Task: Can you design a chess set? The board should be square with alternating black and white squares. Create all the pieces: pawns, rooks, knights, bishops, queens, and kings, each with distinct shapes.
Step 4885:
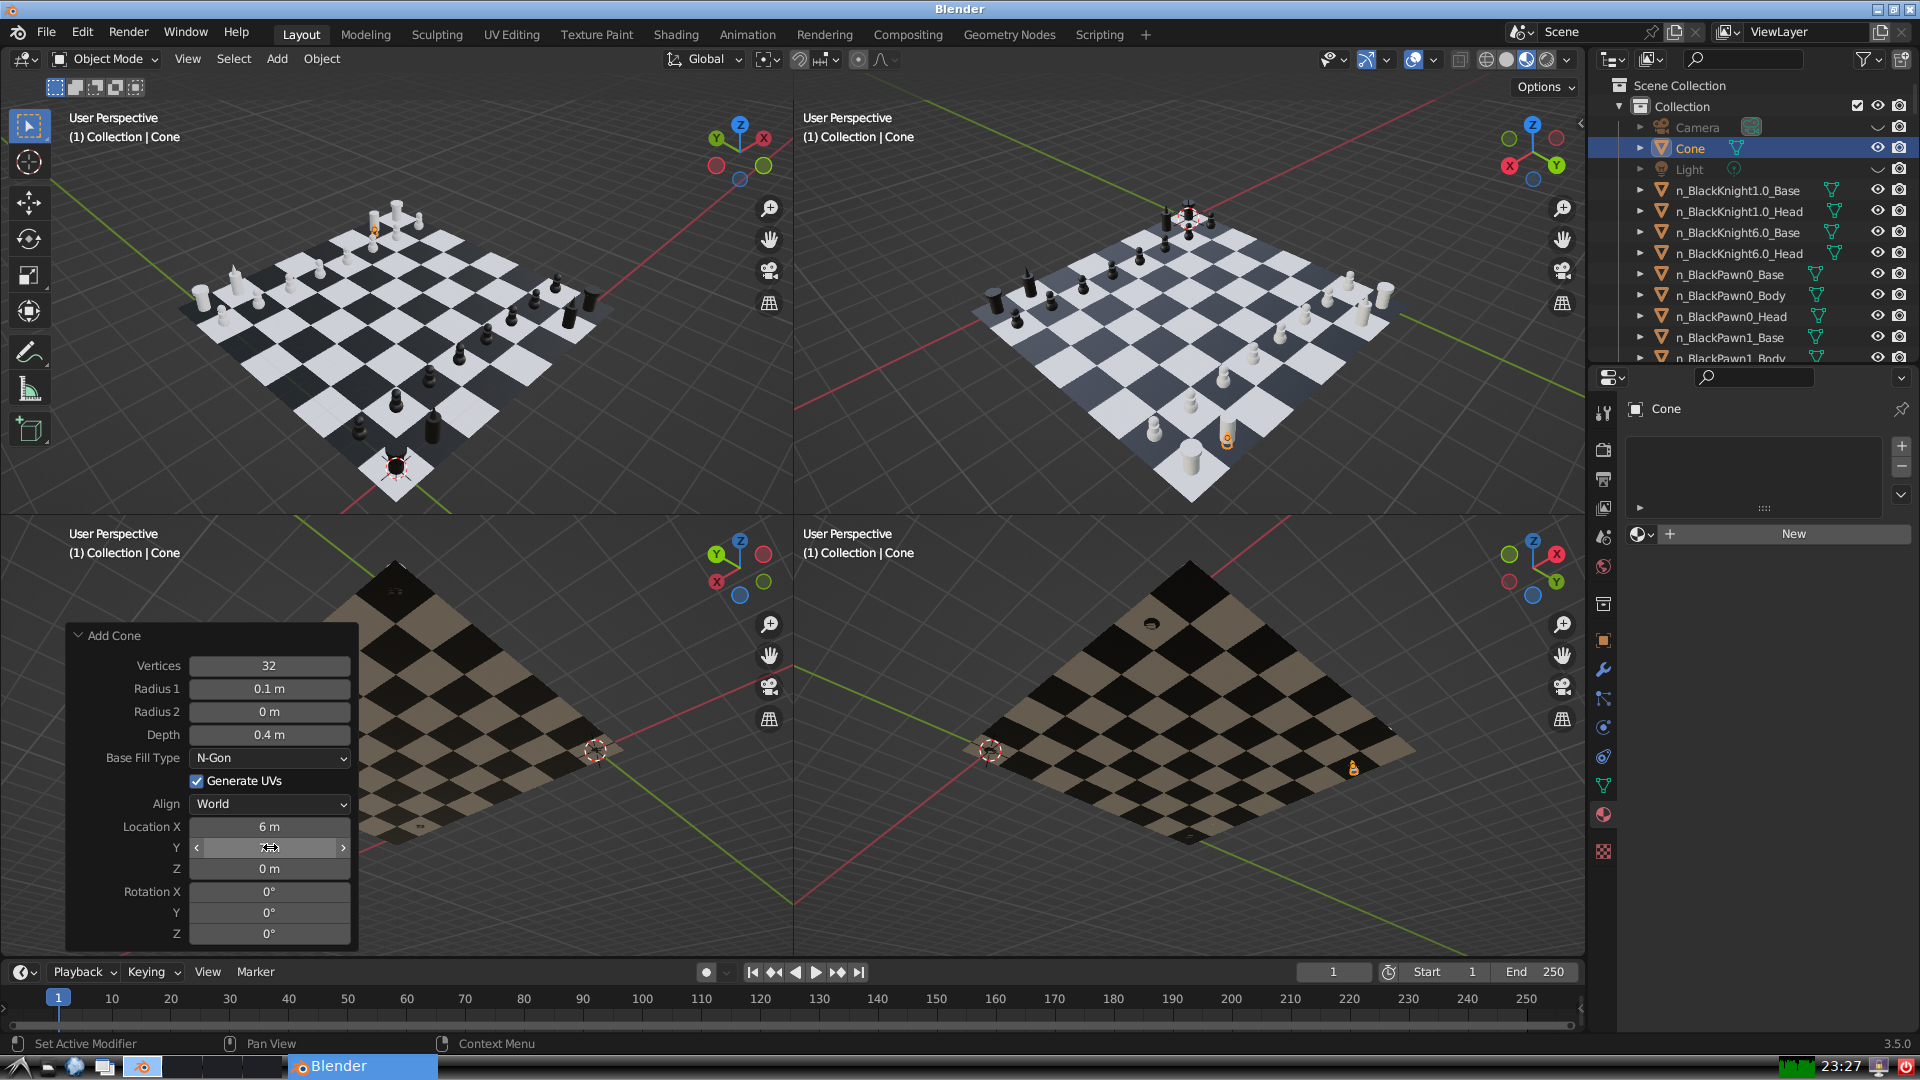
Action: {"mouse_move": [270, 869]}